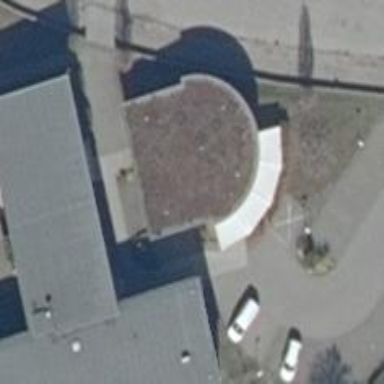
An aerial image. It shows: Café.